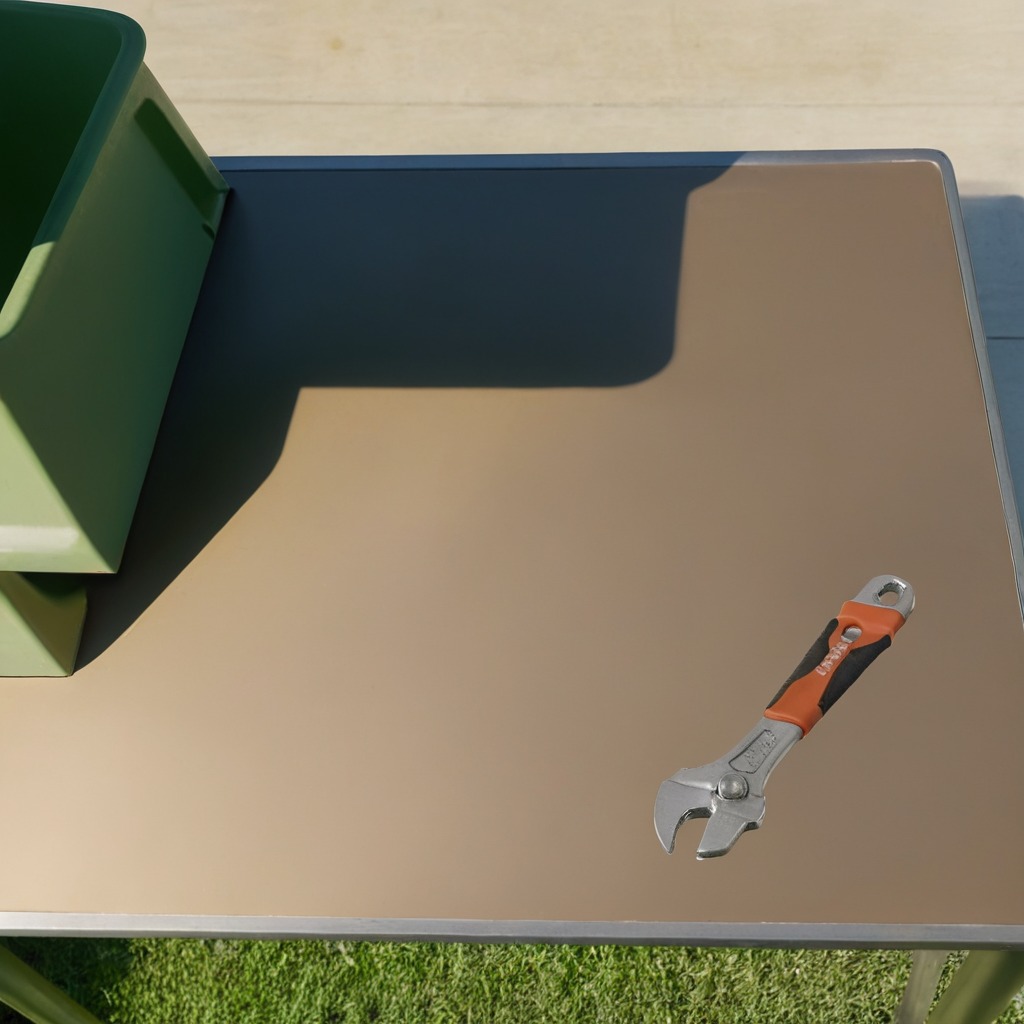
A wrench is lying on a clean utility table in a temporary outdoor tool station afternoon light present textured surface.